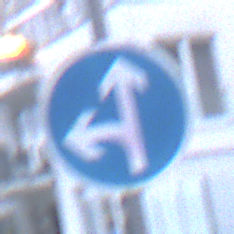
Verkehrszeichen: VorgeschriebeneFahrtrichtungGeradeausOderLinks
Umgebung: Outdoor, Urban
Tageszeit: SunriseSunset
Wetter: PartlyCloudy
Licht: Natural
Jahreszeit: NotSpecified
Kontrast: LowContrast